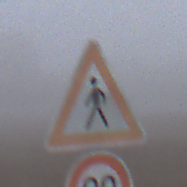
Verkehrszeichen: FussgaengerRechts
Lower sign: Geschwindigkeit80
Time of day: MorningAfternoon
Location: Outdoor (RoadRail)
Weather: Overcast
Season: NotSpecified
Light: Natural